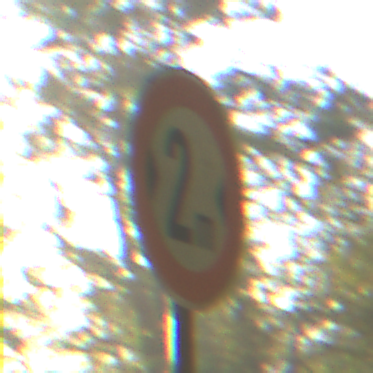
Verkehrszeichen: TatsaechlicheBreite2
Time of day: SunriseSunset
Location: Outdoor (Nature)
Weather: PartlyCloudy
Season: NotSpecified
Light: Natural